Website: home-depot
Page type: customer-info-address
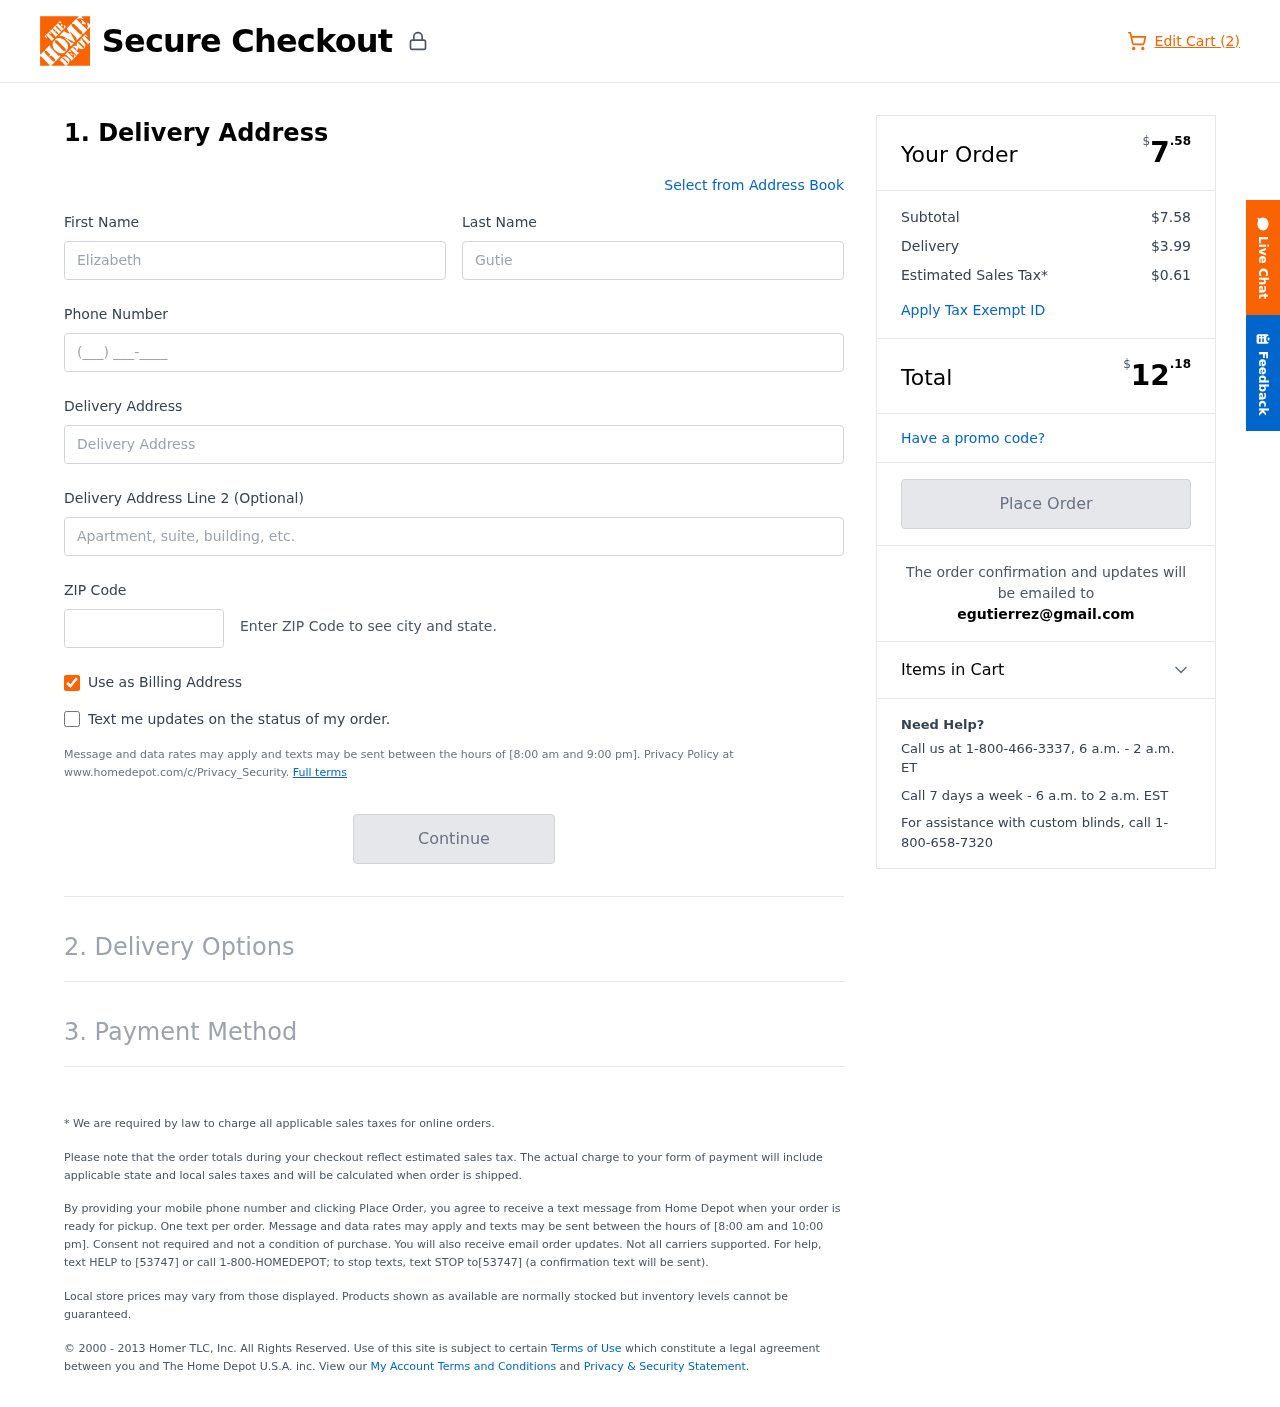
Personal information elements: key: PII_EMAIL
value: egutierrez@gmail.com
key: PII_FIRSTNAME
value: Elizabeth
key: PII_LASTNAME
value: Gutierrez
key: PII_PHONE
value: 4284234429
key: PII_POSTCODE
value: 91152
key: PII_STREET
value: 989 Nicholas Crescent
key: PII_STREET2
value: Apt. 372
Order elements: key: ORDER_NUM_ITEMS
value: Edit Cart (2)
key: ORDER_SUBTOTAL_HEADER
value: $7.58
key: ORDER_SUBTOTAL
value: $7.58
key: ORDER_SHIPPING_COST
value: $3.99
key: ORDER_TAX
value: $0.61
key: ORDER_TOTAL2
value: $12.18